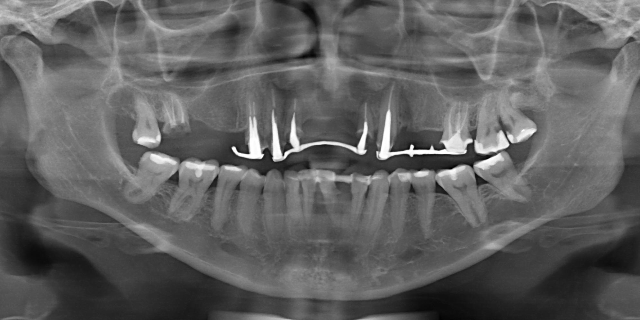
adult